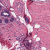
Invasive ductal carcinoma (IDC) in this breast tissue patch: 0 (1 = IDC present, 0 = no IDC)